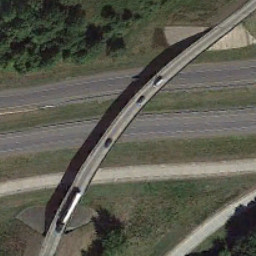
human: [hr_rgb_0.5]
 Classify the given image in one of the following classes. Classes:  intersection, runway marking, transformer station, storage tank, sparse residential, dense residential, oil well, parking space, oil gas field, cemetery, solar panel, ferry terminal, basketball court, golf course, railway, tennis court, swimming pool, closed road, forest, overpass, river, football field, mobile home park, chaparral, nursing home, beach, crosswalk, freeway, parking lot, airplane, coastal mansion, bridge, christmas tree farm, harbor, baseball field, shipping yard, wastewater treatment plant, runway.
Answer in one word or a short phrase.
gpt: overpass